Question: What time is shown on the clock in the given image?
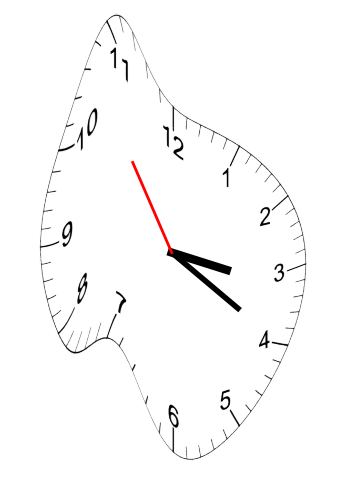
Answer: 03:19:54